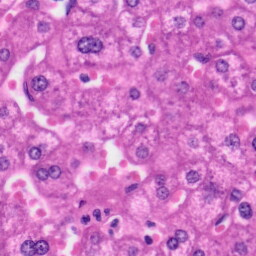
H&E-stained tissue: Liver